Interaction volume radius: 5 \u00c5
Interaction volume height: 10 \u00c5
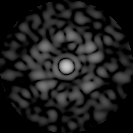
Disorder parameter: 0.7446